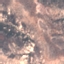
Label: HerbaceousVegetation